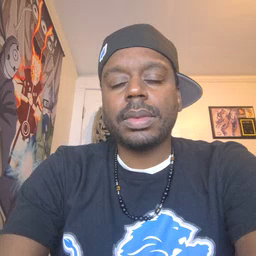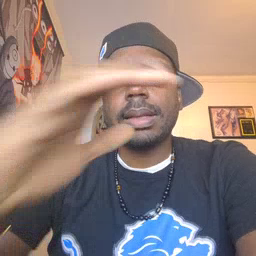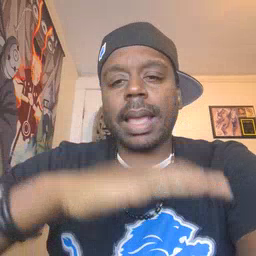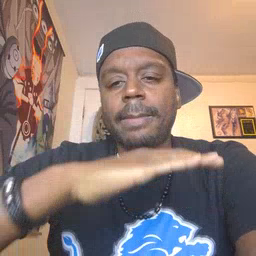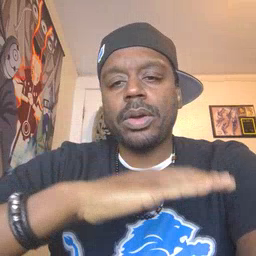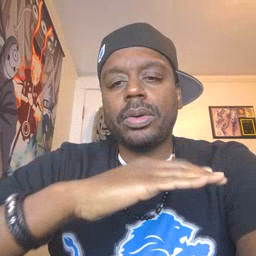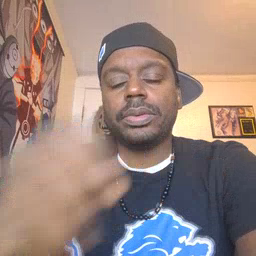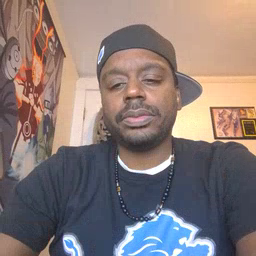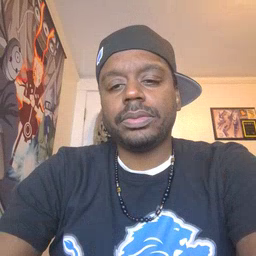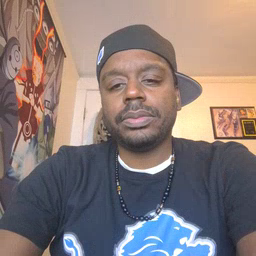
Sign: table